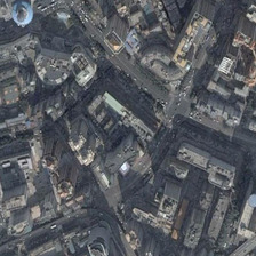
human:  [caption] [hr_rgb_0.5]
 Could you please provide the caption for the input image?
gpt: The prosperous area contains a large number of buildings.

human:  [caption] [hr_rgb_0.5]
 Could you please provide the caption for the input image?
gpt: The disturbance area contains a large number of buildings.

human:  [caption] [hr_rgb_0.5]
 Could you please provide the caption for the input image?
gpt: The bustling area contains a large number of buildings.

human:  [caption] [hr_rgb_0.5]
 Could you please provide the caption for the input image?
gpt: There are many buildings in the prosperous area.

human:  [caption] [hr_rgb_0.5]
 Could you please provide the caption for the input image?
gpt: There are many buildings in the prosperous area.